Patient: sex M, age 55
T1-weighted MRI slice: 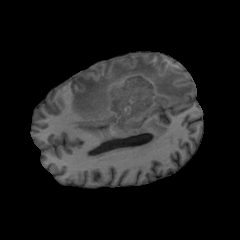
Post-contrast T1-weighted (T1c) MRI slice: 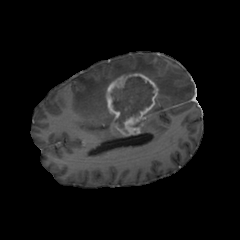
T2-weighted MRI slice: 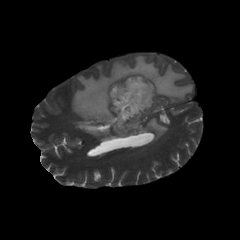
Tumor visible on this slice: yes
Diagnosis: Glioblastoma, IDH-wildtype
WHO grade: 4